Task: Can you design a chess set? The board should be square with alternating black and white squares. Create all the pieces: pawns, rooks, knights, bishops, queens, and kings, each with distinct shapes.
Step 1558:
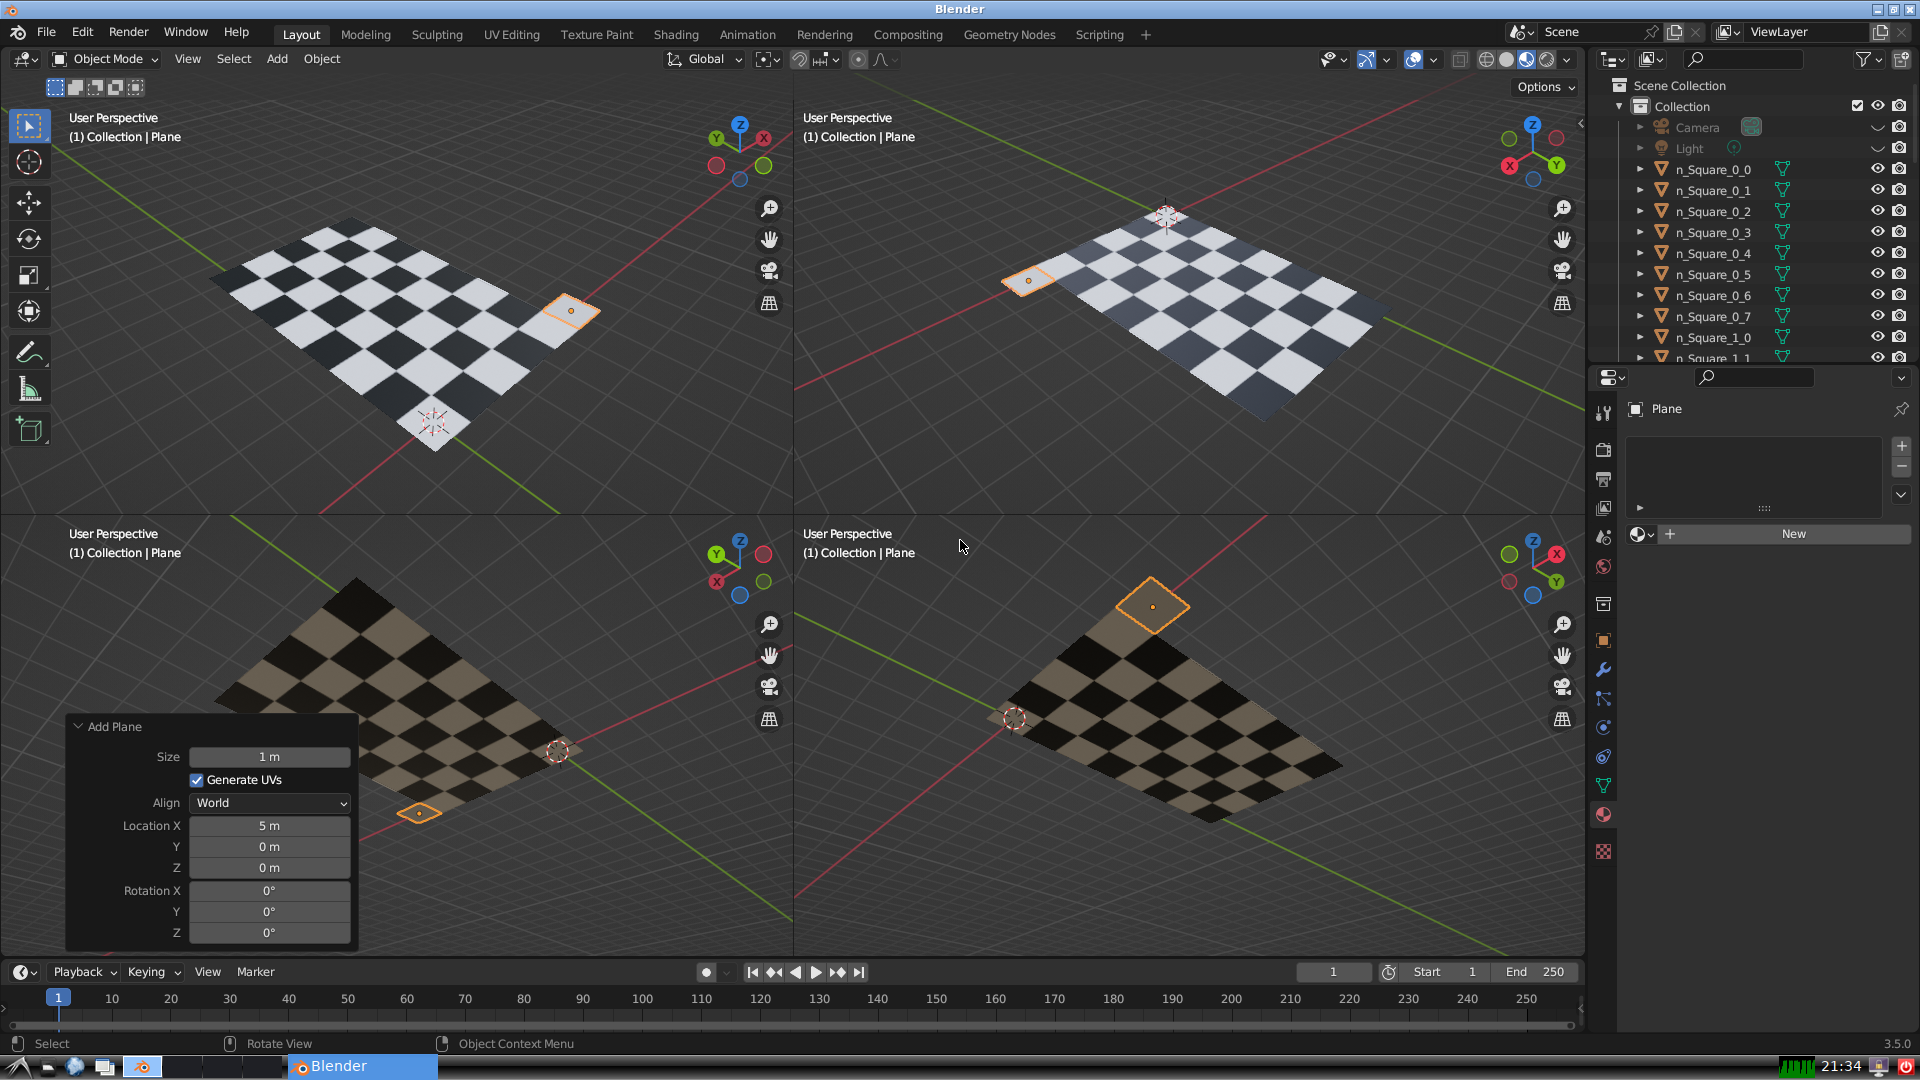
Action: {"mouse_move": [1608, 631]}